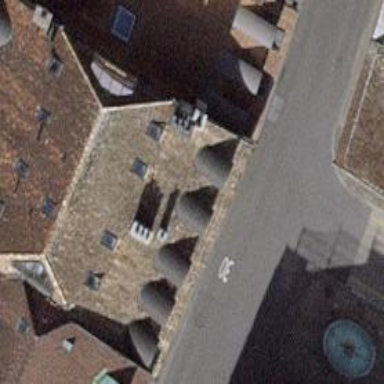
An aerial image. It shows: Restaurant.